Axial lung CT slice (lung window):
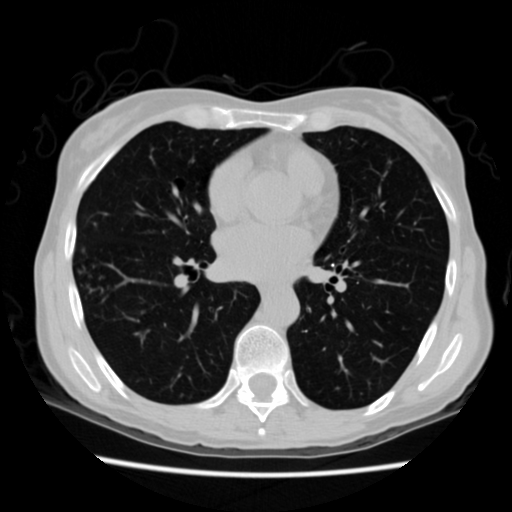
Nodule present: no